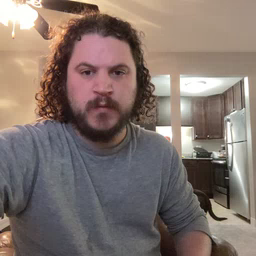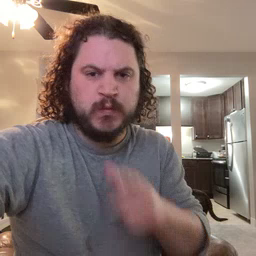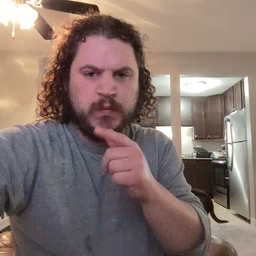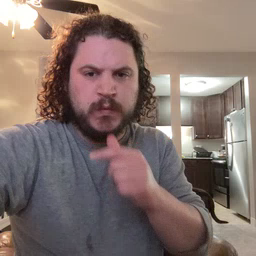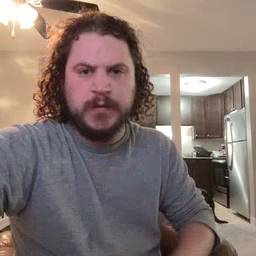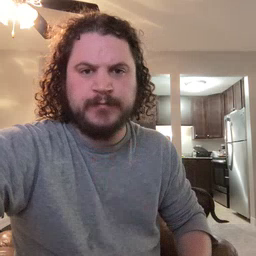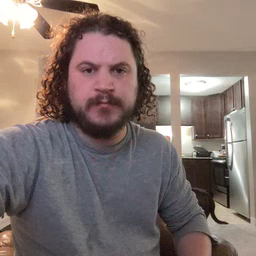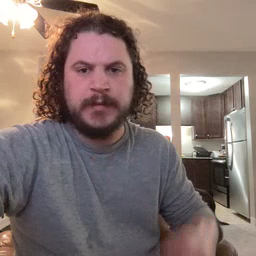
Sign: who